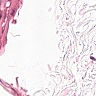
Metastatic tissue present: no